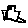
Label: car